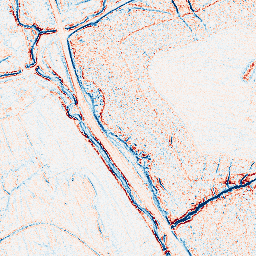
Category: edge_preserving
Decomposition family: anisotropic_diffusion
Decomposition parameters: iterations: 10
kappa: 50
gamma: 0.05
Upsampling method: cubic_catmull_rom
Upsampling parameters: scale: 4
Upsampling scale: 4